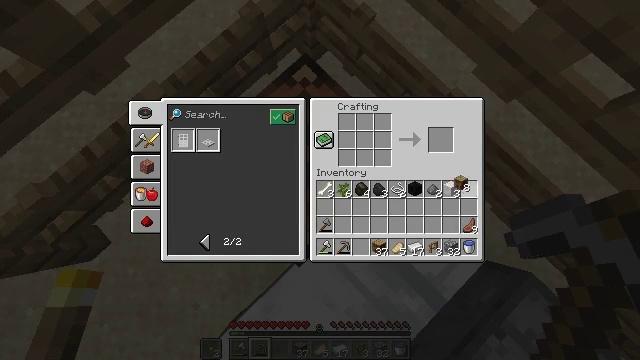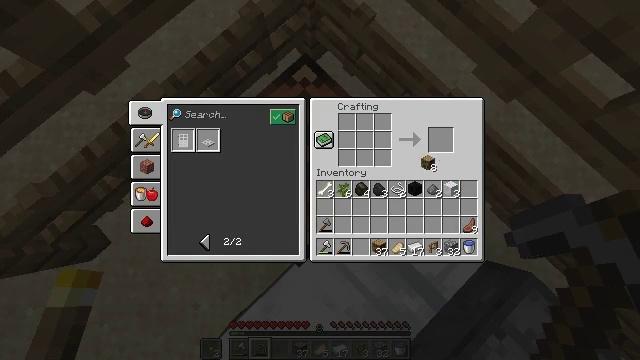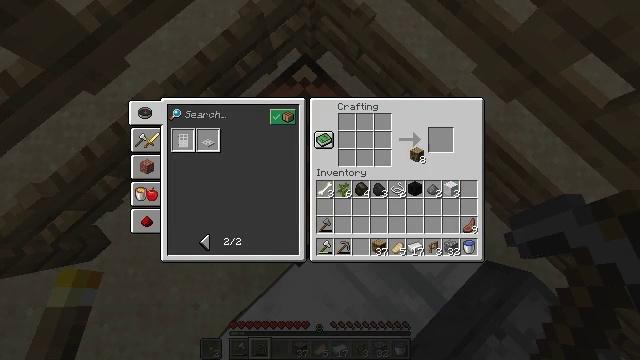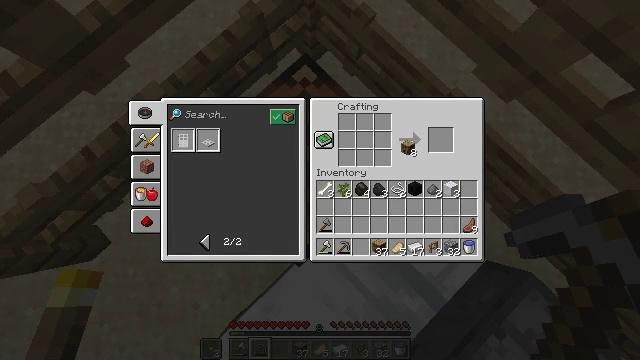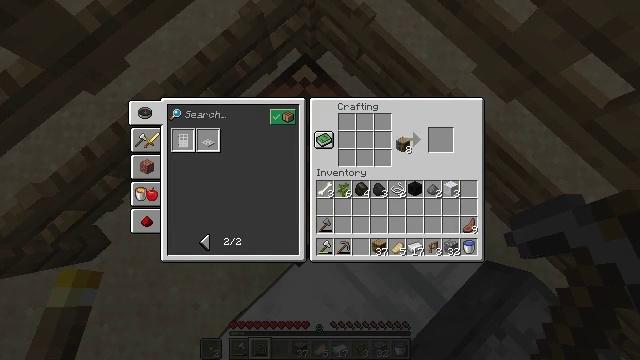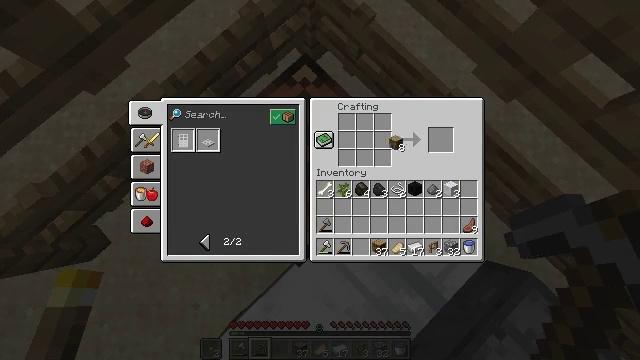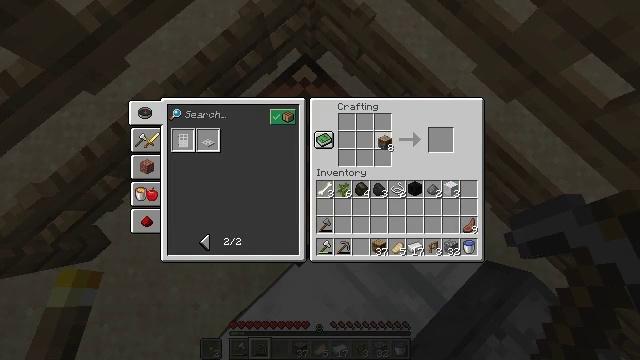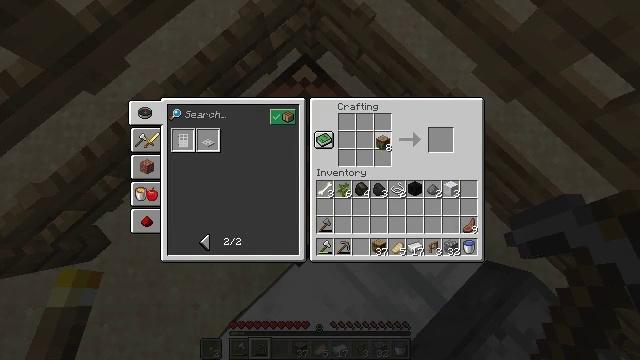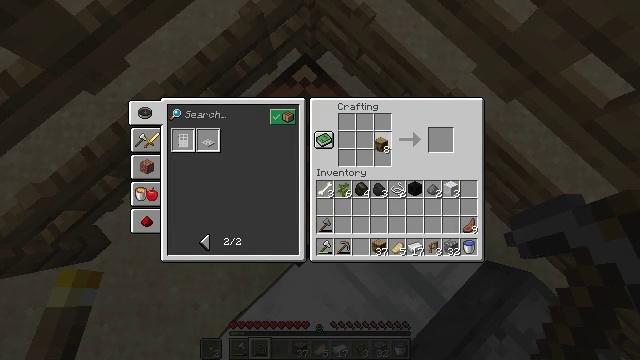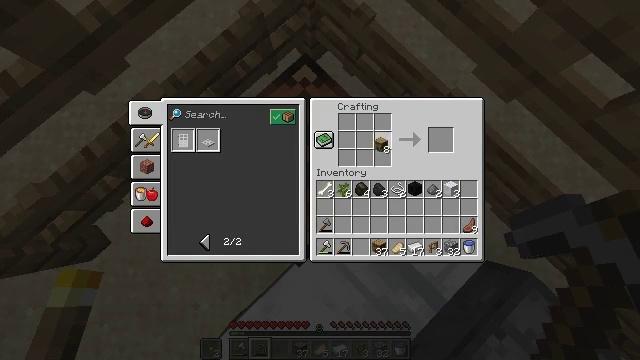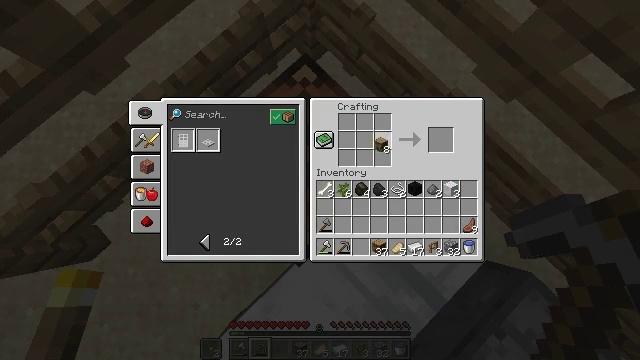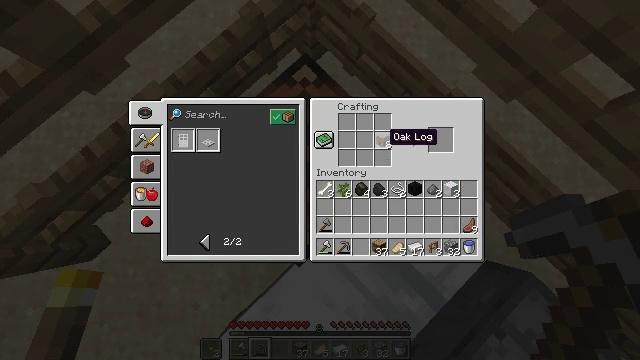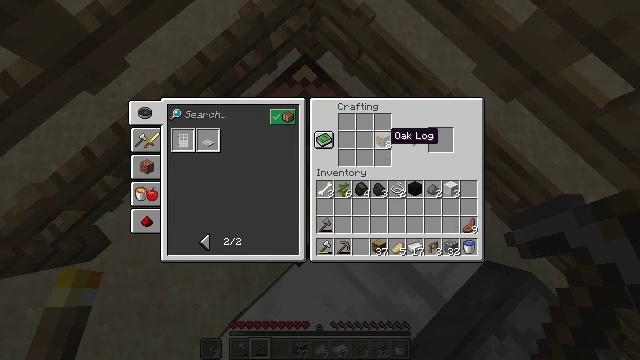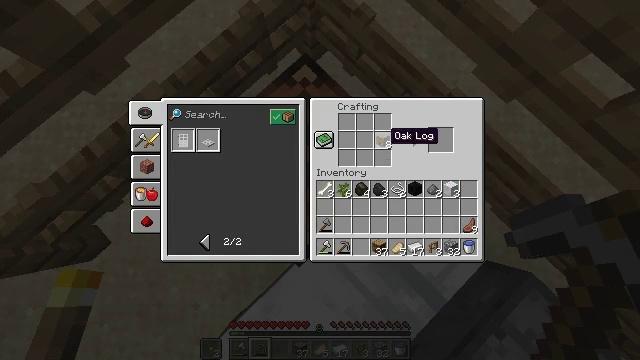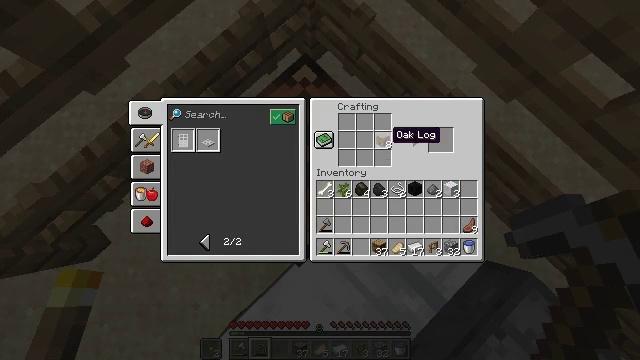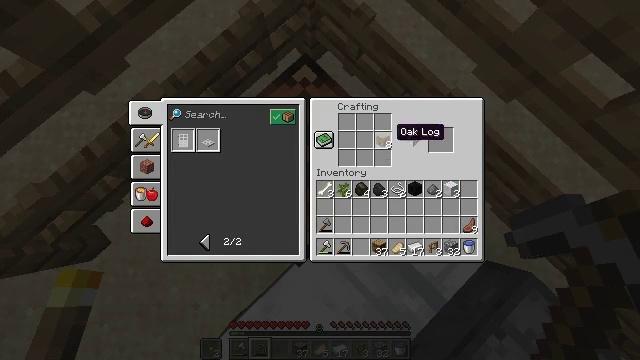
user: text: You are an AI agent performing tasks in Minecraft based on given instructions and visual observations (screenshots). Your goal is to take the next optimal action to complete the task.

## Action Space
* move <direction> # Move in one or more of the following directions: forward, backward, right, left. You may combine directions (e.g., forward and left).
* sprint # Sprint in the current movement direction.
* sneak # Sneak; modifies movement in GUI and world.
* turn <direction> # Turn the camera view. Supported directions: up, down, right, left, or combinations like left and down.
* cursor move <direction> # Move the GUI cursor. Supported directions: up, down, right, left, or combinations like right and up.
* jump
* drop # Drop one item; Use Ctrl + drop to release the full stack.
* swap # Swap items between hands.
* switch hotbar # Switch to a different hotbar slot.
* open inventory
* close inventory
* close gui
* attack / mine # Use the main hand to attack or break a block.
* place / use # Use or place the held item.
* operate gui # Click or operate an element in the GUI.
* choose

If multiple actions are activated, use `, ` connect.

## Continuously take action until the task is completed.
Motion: motion action
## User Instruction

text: Create oak planks using an oak log.
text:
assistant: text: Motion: cursor move left and up
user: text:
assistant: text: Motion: cursor move left and up
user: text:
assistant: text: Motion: cursor move left and up
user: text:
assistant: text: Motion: no_op
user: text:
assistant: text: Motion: cursor move left
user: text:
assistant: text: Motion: cursor move left
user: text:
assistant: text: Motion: no_op
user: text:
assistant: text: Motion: operate gui
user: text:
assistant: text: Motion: operate gui
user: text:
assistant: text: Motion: operate gui
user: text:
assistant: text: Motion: no_op
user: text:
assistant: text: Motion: no_op
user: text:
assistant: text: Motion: no_op
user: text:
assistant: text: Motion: no_op
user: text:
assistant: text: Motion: no_op
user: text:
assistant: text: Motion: no_op
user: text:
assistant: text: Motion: no_op
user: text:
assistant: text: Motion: no_op
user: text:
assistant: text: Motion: no_op
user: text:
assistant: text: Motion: cursor move left
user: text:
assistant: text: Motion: no_op
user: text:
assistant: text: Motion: no_op
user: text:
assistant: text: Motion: cursor move right
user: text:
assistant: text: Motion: cursor move right
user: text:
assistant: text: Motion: cursor move right
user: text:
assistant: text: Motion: sneak
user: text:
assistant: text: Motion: sneak
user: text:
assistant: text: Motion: sneak
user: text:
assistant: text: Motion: sneak
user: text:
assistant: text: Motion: sneak, operate gui